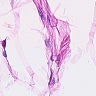
Metastatic tissue present: no